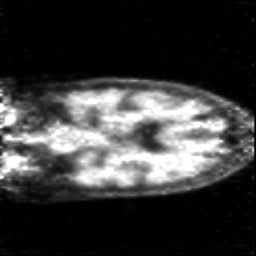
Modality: PET
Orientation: coronal
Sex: female
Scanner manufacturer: siemens